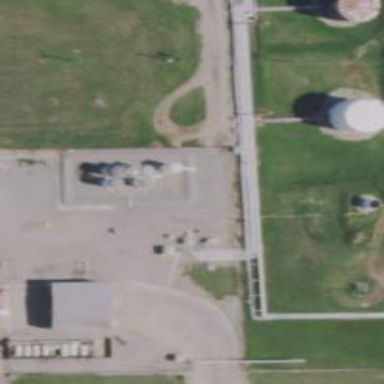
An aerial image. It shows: Storage tank with man-made structure.